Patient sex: F
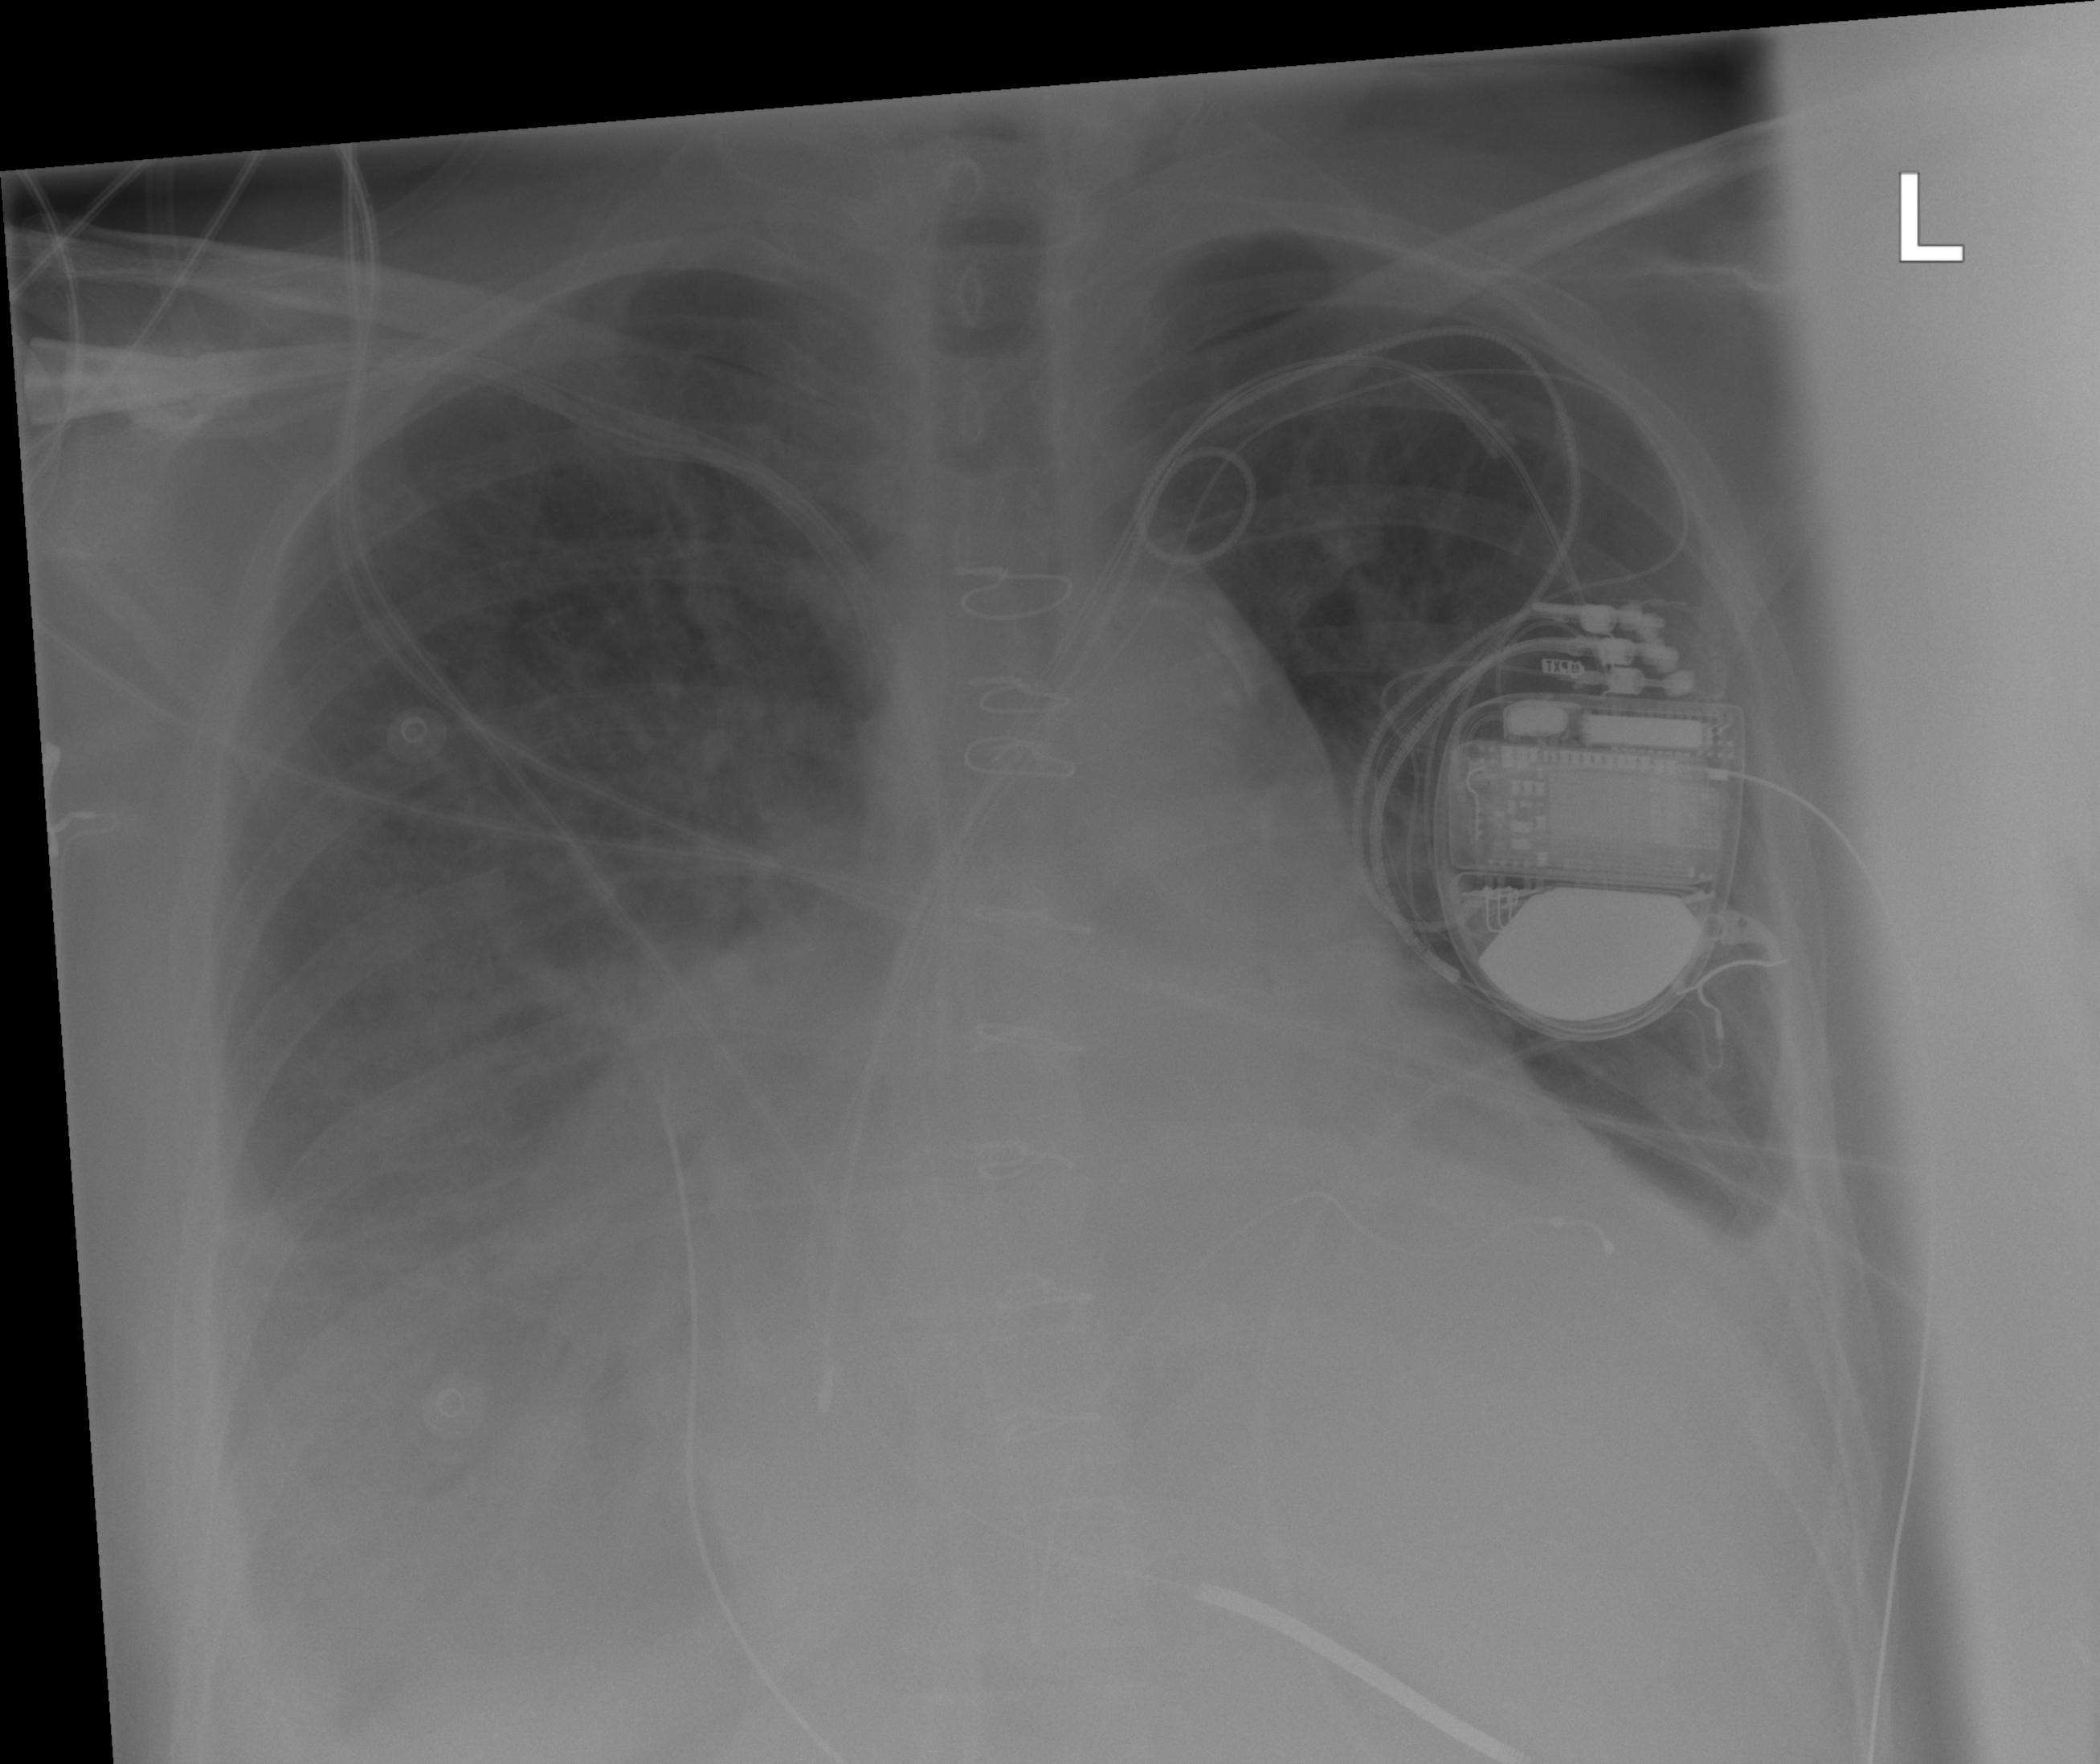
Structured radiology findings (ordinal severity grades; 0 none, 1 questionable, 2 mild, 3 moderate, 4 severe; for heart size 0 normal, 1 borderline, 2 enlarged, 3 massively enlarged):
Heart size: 2
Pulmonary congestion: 2
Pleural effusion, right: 3
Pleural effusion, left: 2
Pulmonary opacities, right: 2
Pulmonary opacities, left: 0
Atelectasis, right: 2
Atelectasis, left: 2